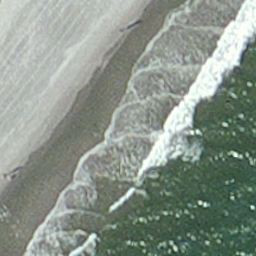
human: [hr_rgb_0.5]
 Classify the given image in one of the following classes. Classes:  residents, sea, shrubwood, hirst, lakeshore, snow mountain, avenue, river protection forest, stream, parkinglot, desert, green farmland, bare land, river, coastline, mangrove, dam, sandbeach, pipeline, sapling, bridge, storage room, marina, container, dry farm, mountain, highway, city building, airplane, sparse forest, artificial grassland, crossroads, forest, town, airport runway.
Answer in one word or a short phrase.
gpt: coastline